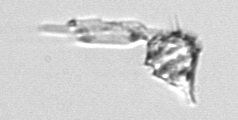
Label: Protoperidinium